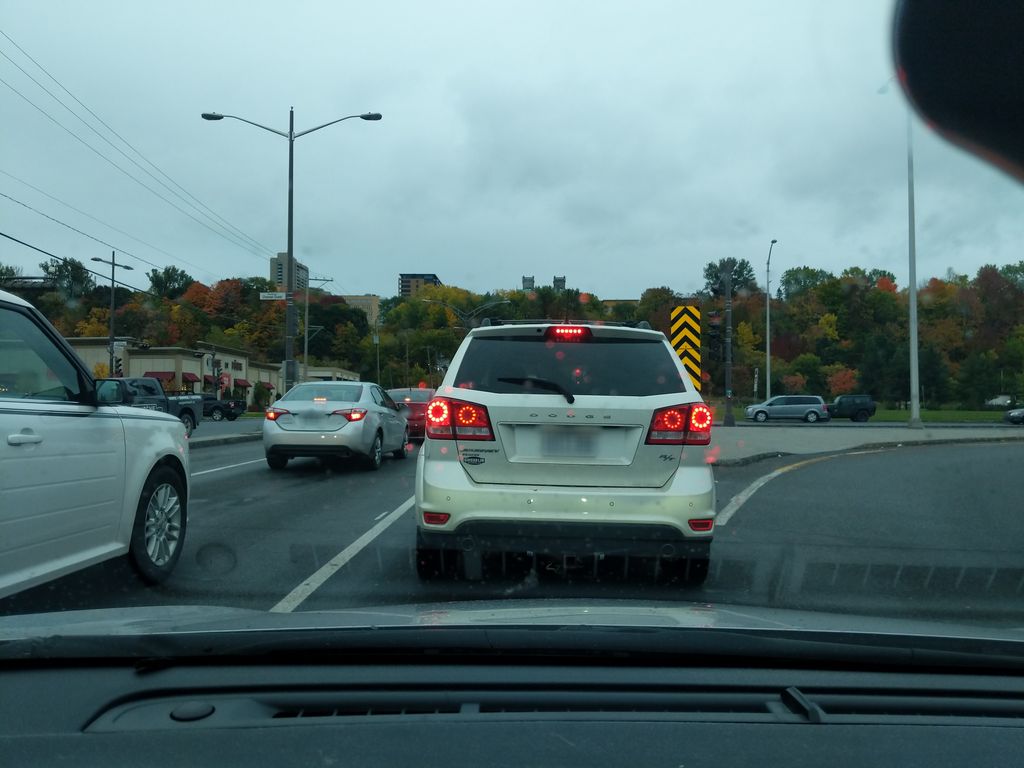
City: quebec_city